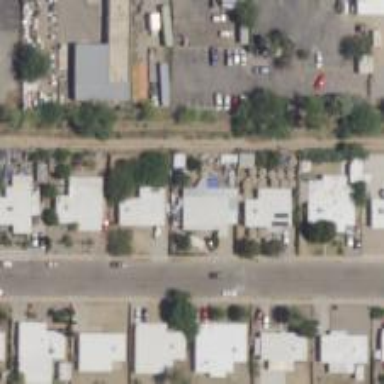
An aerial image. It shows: Alleyway designated as service road.